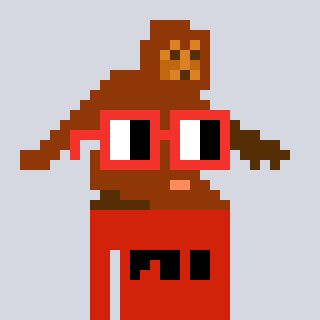
a pixel art character with square red glasses, a bigfoot-shaped head and a red-colored body on a cool background